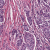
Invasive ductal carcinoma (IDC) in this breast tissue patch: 1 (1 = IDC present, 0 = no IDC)